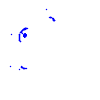
Particle: kaon